Question: There is this one Android app called Out of Milk that has a menu appear above a selected item in a list view, I was wondering how would I do that for my list view?
Here's a picture of what I'm talking about:

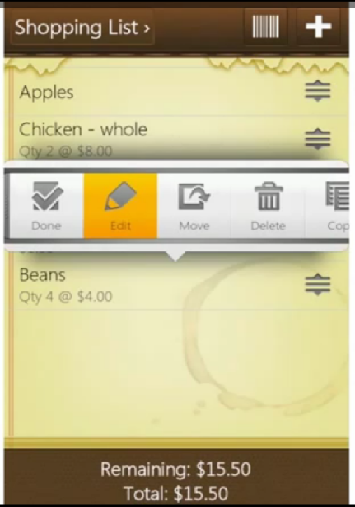
Answer: This is called quick action. You can check <URL> link to see how it is done.